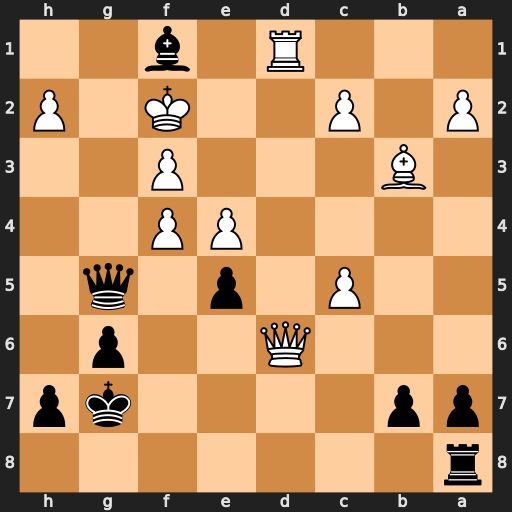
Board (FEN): r7/pp4kp/3Q2p1/2P1p1q1/4PP2/1B3P2/P1P2K1P/3R1b2
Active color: b
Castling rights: -
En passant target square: -
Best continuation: Qg2+ Ke1 Qe2#